Question: I am moving a visualization from the seaborn library to the plotly library.
I want a scatterplot with marginal histograms for my x and y variables.
I want to show a vertical and horizontal line for the average of my x and y variables.
To show my problem I created a dummy dataframe of random X and Y values
'''
import pandas as pd
import numpy as np
import seaborn as sns
import plotly.express as px
df = pd.DataFrame(np.random.randint(0,100,size=(100, 2)), columns=list('XY'))
'''
I want to replicate the seaborn library output on plotly.
'''
g = sns.JointGrid(data=df, x="X", y="Y")
g.plot(sns.scatterplot, sns.histplot)
g.refline(x=df.X.mean(), y=df.Y.mean())
plt.show()
'''

When I do something similar on plotly using 'add_line' and 'add_hline' I get the following:
'''
df = pd.DataFrame(np.random.randint(0,100,size=(100, 2)), columns=list('XY'))
fig = px.scatter(df, x='X', y='Y',
marginal_y="histogram", marginal_x="histogram",
width=800, height=600)
fig.add_hline(y=df['X'].mean(), line_dash='dash', annotation_text= f"{df['X'].mean():.0f}")
fig.add_vline(x=df['Y'].mean(), line_dash='dash', annotation_text=f"{df['Y'].mean():.0f}")
fig.show()
'''
<URL>
My issue is that the horizontal line is plotted also plotted on the marginal x plot and the vertical line is also plotted on the marginal y plot. Is there a way to prevent the horizontal line to be plotted on the marginal x plot and the vertical line to be plotted on the marginal y plot?
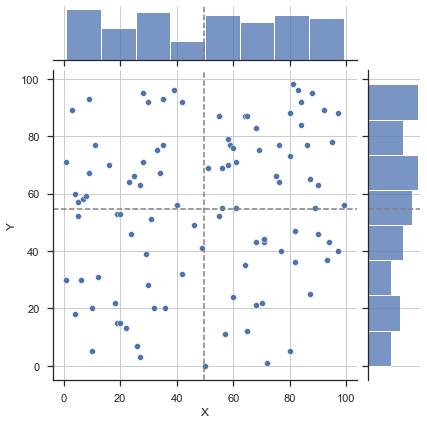
Answer: You can define row and column of the panel grid when plotting hline/vline:
'''
fig.add_hline(y=df['X'].mean(), line_dash='dash', row=1, annotation_text= f"{df['X'].mean():.0f}")
fig.add_vline(x=df['Y'].mean(), line_dash='dash', col=1, annotation_text=f"{df['Y'].mean():.0f}")
'''
Sample output:
<URL>